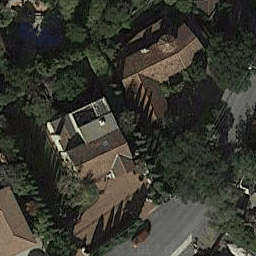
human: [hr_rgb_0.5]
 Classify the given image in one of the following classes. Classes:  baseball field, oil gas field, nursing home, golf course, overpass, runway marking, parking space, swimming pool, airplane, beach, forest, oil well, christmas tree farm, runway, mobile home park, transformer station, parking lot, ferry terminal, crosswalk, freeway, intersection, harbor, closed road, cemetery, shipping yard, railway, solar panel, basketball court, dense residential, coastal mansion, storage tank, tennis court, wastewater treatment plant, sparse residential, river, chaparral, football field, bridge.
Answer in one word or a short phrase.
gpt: sparse residential